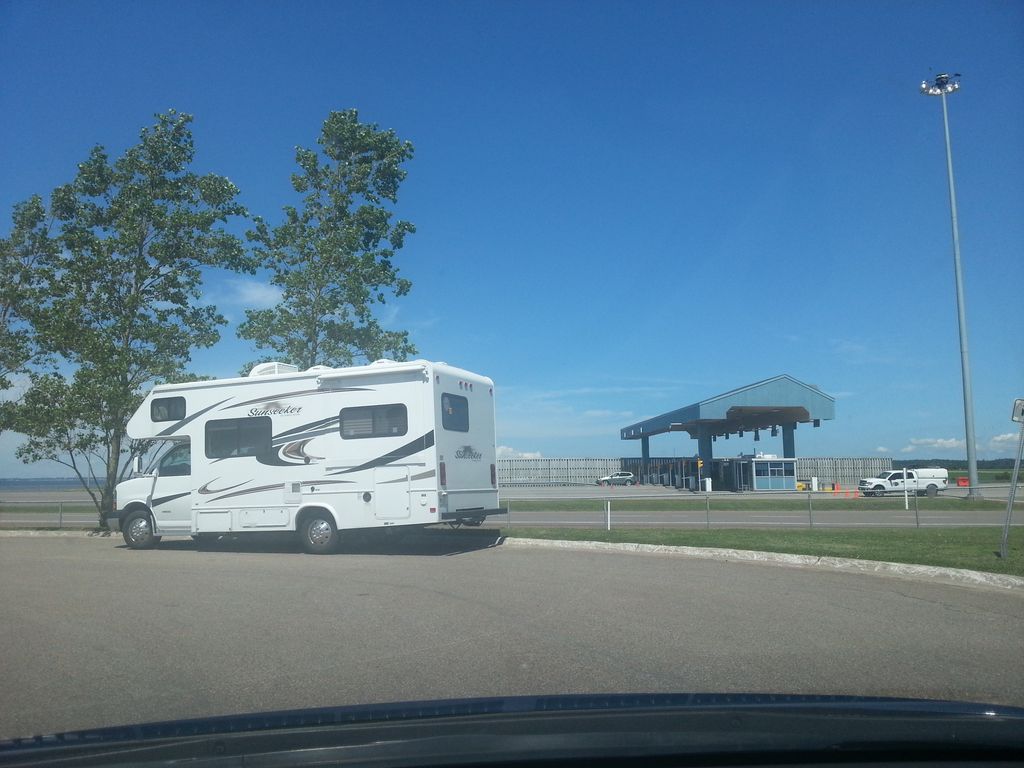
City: charlottetown